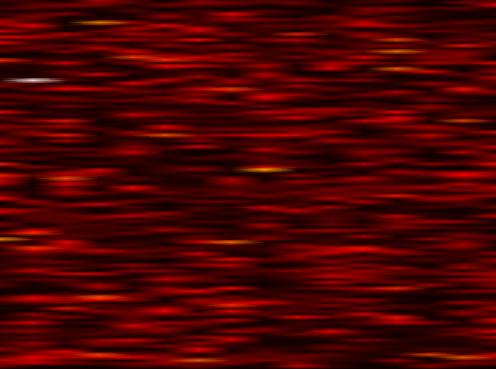
Label: OFDM